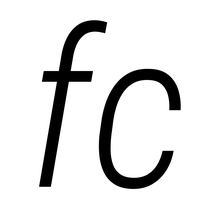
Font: Roboto-Italic_Condensed_Light_Italic